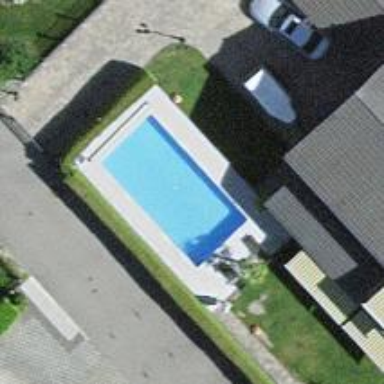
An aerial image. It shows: Swimming pool located in leisure land.